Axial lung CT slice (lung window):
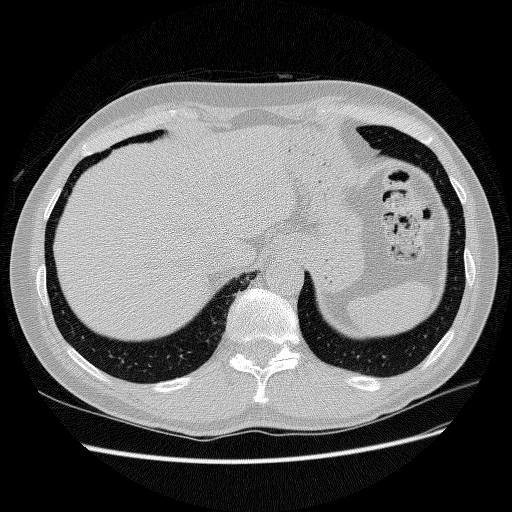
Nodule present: no